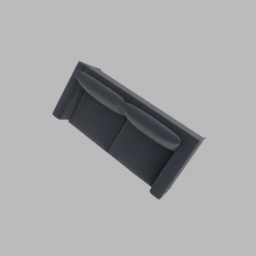
Label: furniture